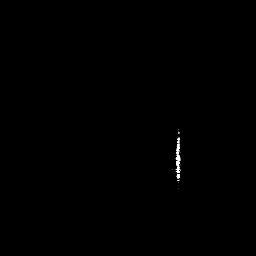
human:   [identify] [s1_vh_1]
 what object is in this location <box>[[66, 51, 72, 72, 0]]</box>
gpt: <ref>1 medium ship at the center</ref>